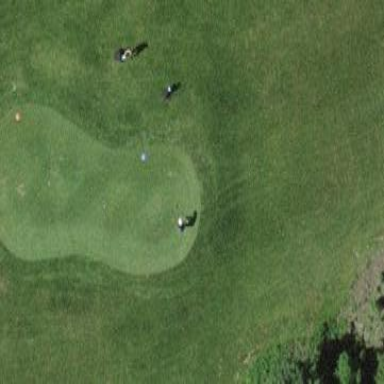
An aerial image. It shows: Grassy area designated as golf tee.